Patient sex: M
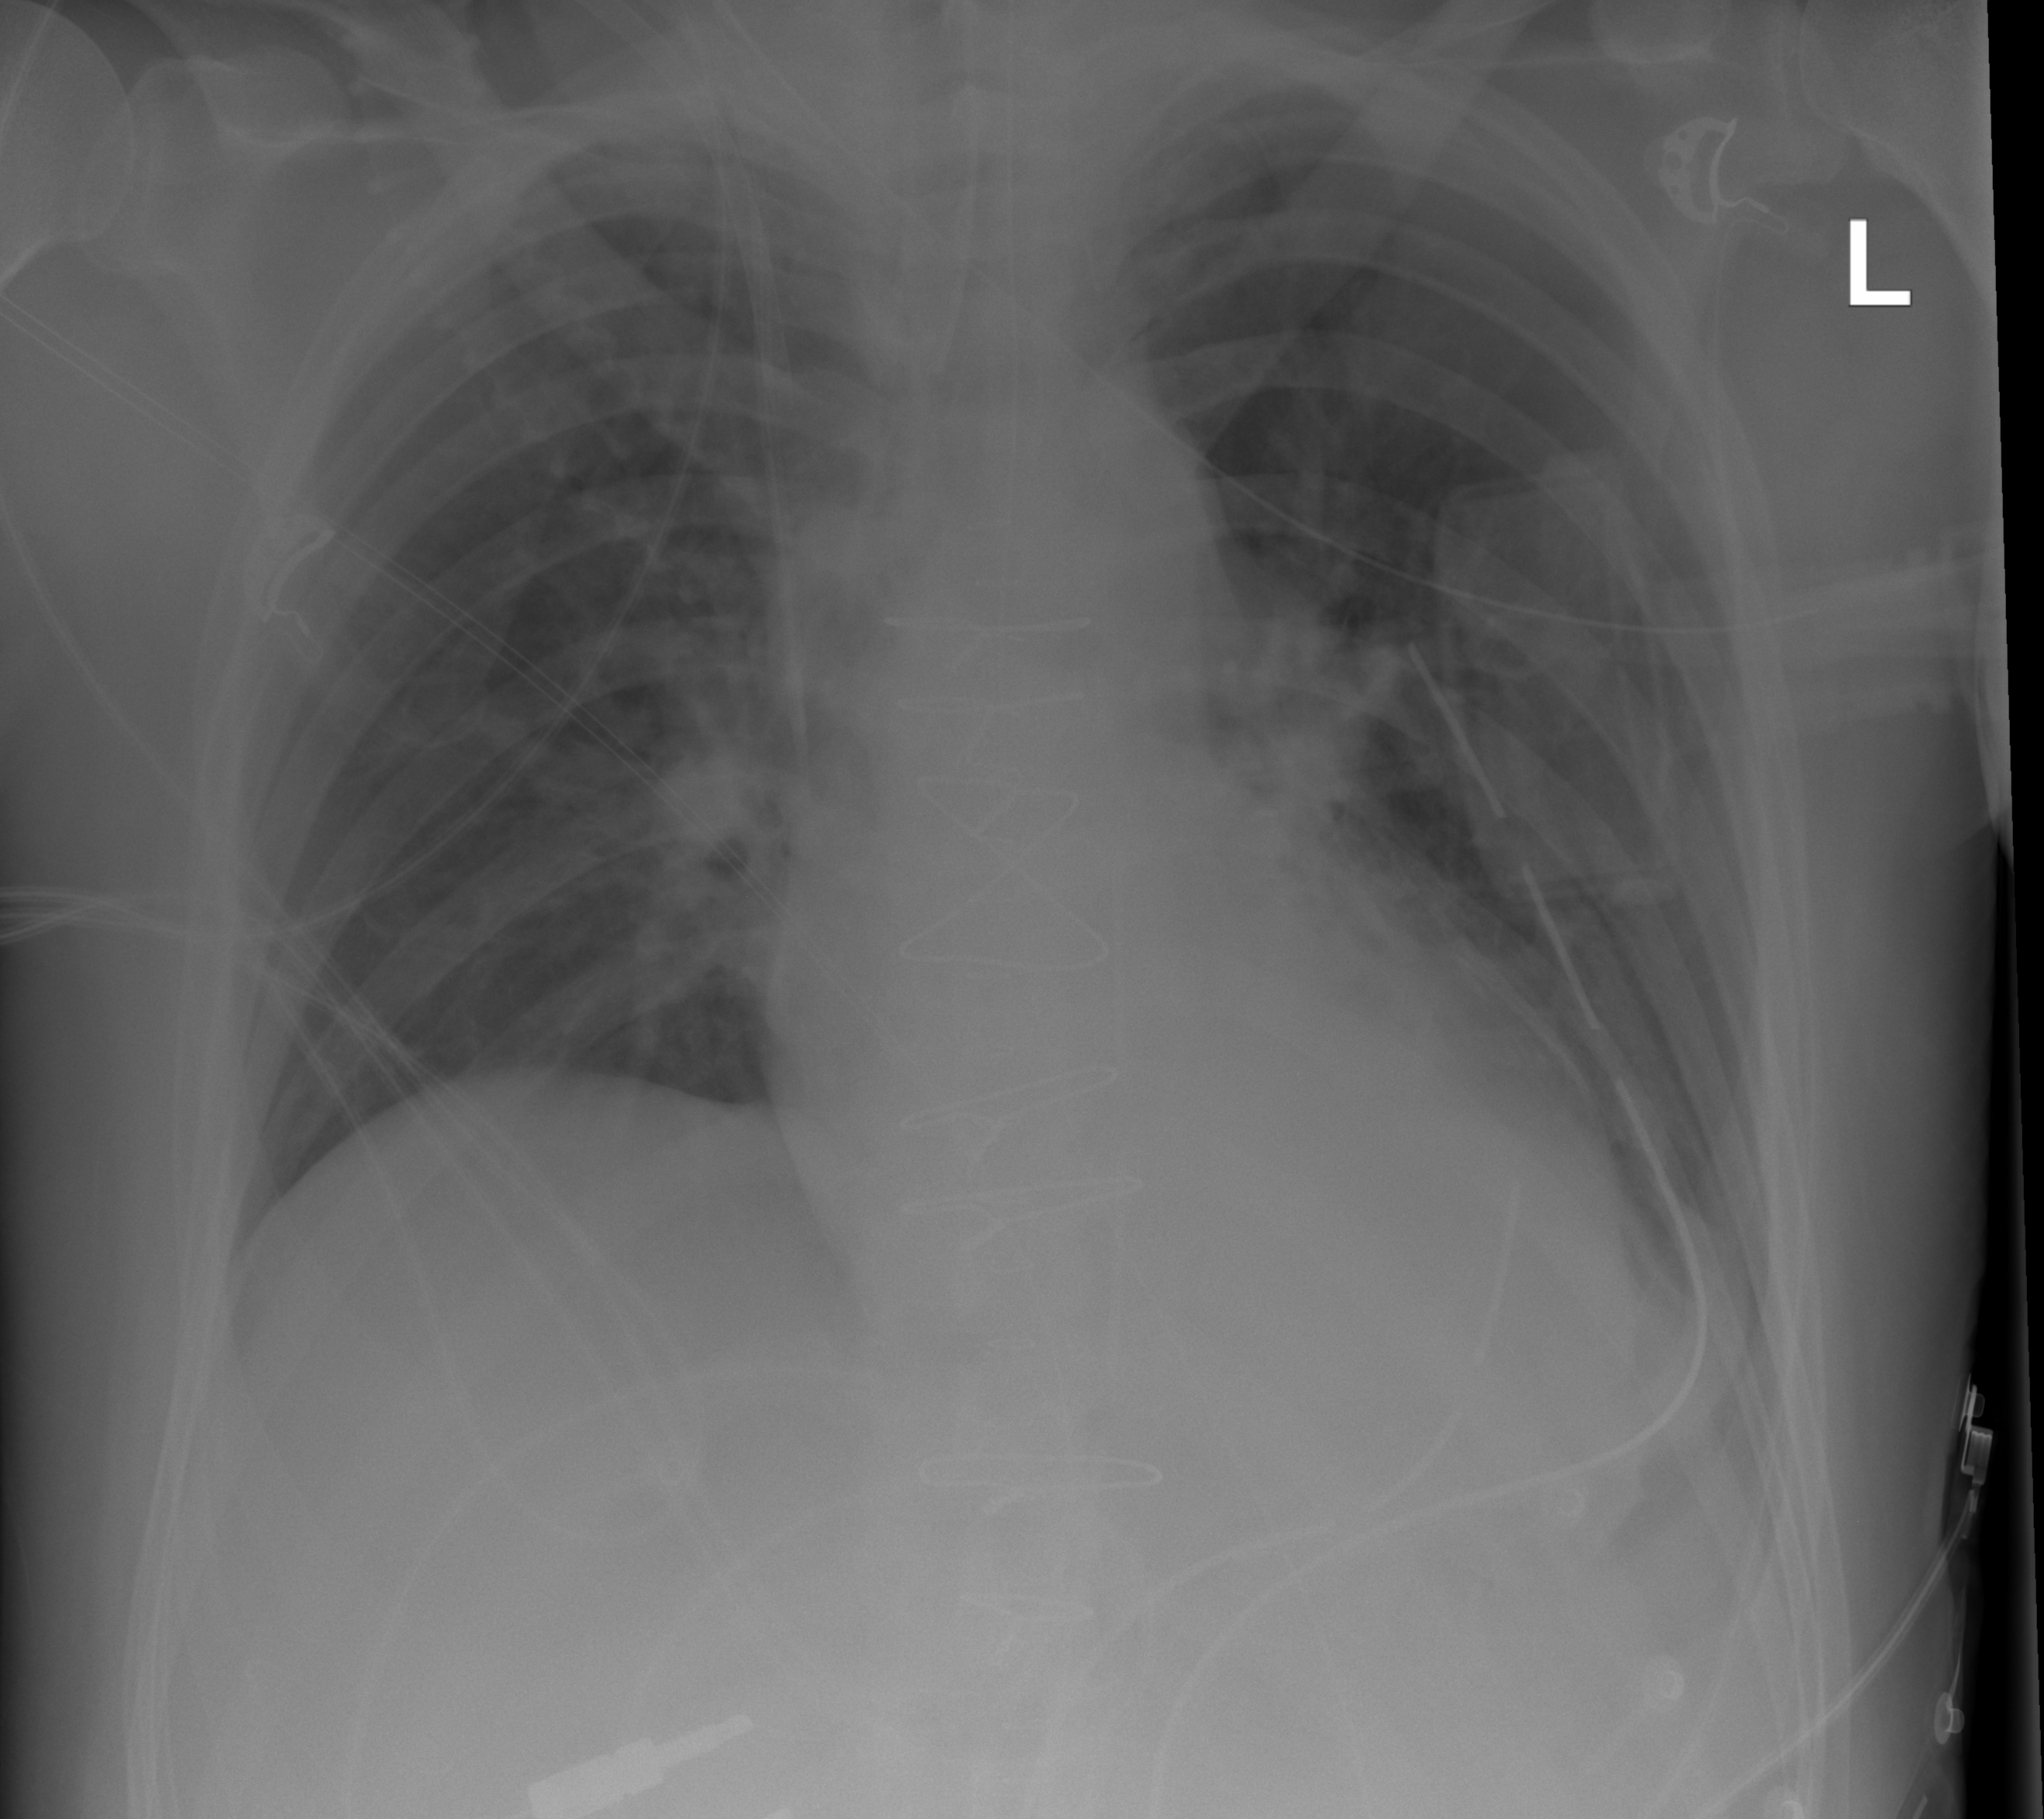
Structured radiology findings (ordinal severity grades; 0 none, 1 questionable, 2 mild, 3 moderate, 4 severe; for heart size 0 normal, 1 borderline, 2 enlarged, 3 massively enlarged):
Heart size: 0
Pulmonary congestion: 2
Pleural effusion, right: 0
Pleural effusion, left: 2
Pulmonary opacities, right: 0
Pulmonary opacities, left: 0
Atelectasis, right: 2
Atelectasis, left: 2